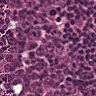
Metastatic tissue present: no